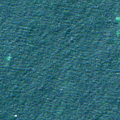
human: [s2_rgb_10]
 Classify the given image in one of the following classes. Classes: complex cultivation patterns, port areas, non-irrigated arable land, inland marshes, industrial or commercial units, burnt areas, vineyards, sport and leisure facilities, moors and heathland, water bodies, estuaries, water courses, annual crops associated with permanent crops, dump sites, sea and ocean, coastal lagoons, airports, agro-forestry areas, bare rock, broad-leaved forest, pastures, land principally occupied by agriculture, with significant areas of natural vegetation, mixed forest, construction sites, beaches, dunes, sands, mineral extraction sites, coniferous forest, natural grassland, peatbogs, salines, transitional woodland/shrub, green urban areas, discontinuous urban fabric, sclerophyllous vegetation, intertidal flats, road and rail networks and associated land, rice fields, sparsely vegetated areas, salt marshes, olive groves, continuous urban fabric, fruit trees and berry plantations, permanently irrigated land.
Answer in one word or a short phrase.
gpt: sea and ocean